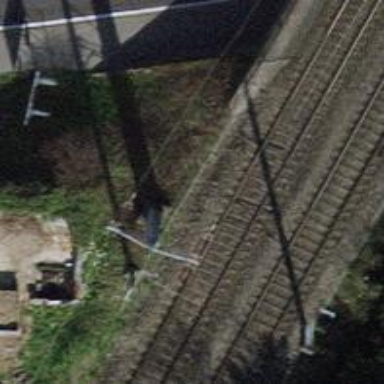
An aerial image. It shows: Power pole.